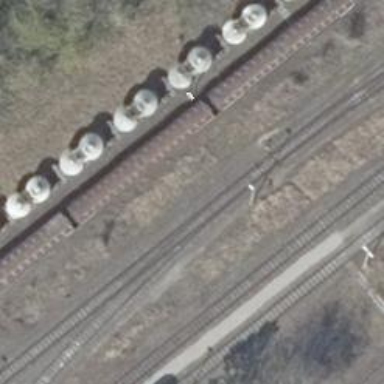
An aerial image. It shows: Railway switch.